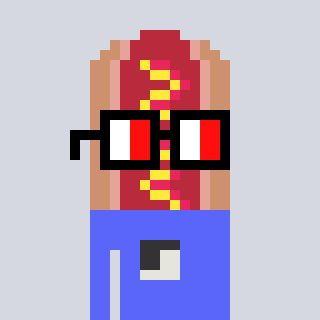
a pixel art character with square glasses with black frames and red eyes, a hotdog-shaped head and a purple-colored body on a cool background